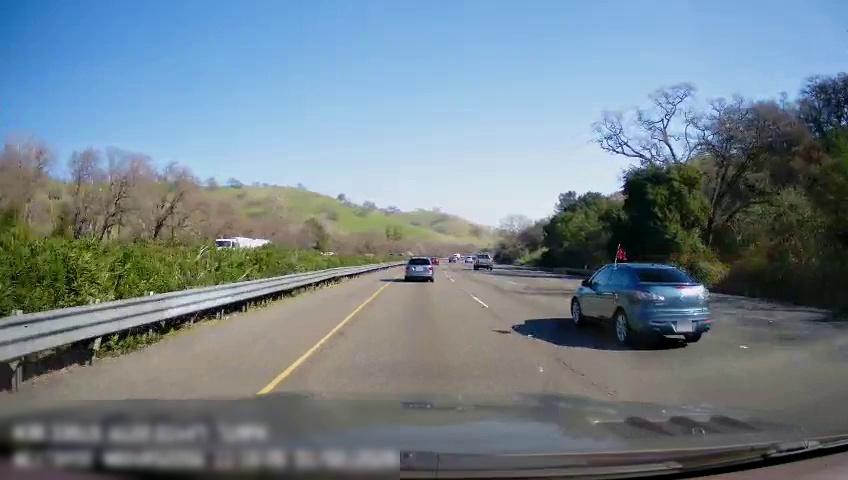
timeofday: Day
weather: Sunny
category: Drivable Space
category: Vehicles | Car
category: Vehicles | Truck
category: Vehicles | Truck
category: Vehicles | Car
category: Vehicles | Car
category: Lanes | Current Lane
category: Lanes | Current Lane